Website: lowes
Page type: customer-info-address
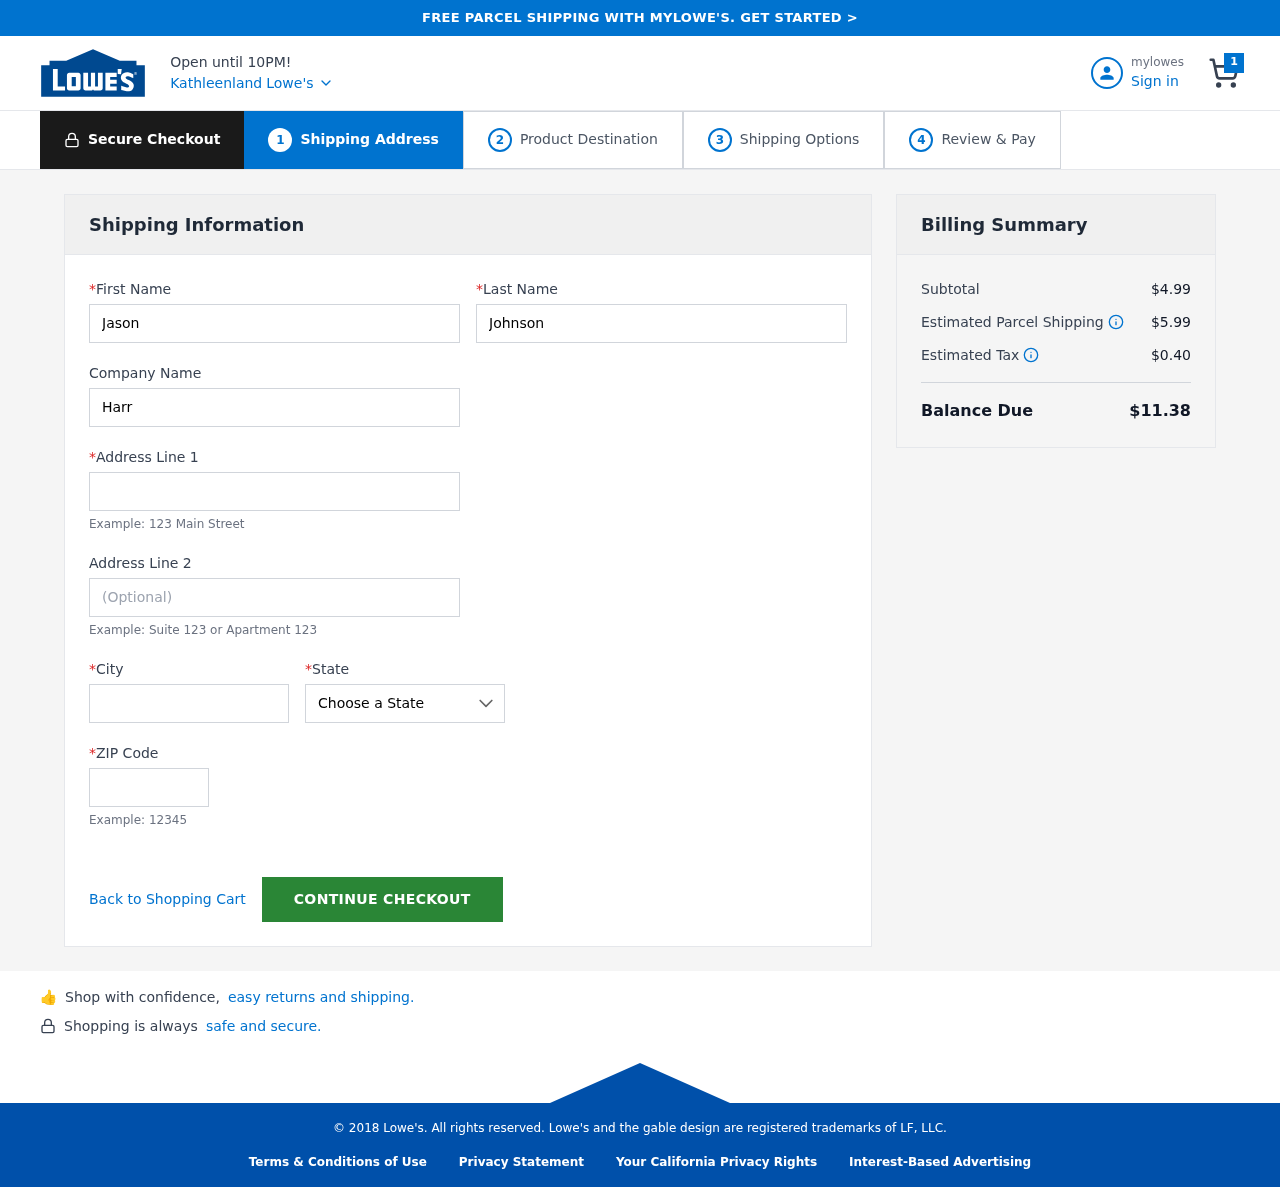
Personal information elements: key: PII_CITY
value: Kathleenland
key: PII_COMPANY
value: Harris-Young
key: PII_FIRSTNAME
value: Jason
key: PII_LASTNAME
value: Johnson
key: PII_POSTCODE
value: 06169
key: PII_STATE
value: Arkansas
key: PII_STREET
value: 405 Pham Vista Apt. 969
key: PII_STREET2
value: Suite 966
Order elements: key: ORDER_NUM_ITEMS
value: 1
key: ORDER_SUBTOTAL
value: $4.99
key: ORDER_SHIPPING_COST
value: $5.99
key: ORDER_TAX
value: $0.40
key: ORDER_TOTAL
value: $11.38